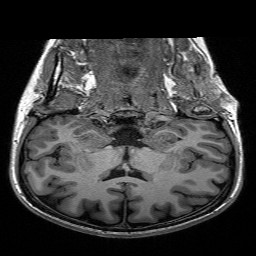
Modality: T1w
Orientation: sagittal
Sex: female